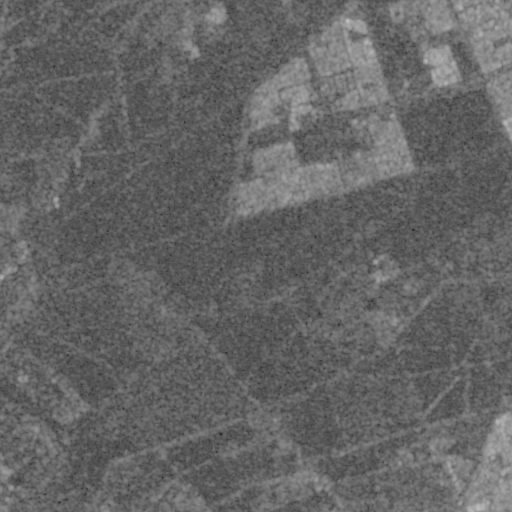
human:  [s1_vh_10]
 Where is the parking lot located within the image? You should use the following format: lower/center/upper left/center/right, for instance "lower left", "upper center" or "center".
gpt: The parking lot is located in the upper right of the image.
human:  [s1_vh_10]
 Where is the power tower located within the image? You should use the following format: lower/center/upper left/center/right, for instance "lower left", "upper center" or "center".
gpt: The power tower is located in the upper right of the image.
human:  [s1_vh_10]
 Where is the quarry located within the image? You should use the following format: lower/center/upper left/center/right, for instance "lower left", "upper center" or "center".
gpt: The quarry is located in the center left of the image.
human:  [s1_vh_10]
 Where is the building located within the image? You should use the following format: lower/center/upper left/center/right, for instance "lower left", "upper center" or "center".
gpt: There is no building in the image.

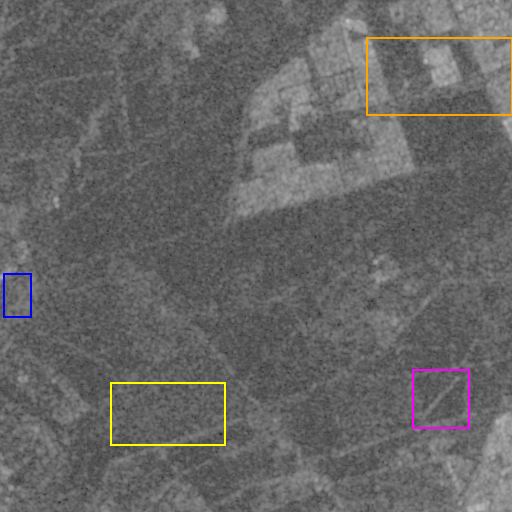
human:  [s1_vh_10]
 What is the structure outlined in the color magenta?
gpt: The structure outlined in magenta is a crop field.
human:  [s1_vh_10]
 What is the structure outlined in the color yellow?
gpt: The structure outlined in yellow is a landfill.
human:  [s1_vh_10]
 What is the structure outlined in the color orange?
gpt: The structure outlined in orange is a park.
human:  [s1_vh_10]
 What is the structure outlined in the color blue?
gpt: The structure outlined in blue is a quarry.
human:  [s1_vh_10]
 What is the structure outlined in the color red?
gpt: There is no red outline.